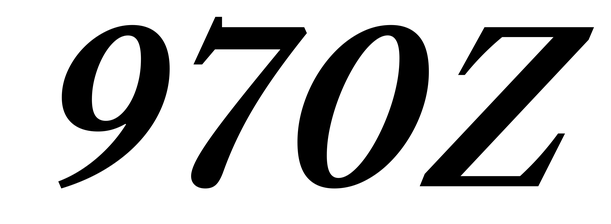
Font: LibreCaslonText-Italic_SemiBold_Italic